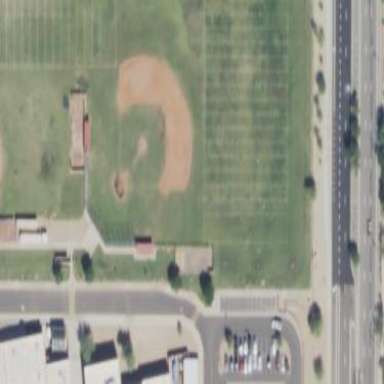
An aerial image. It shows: Baseball pitch for leisure land activities.